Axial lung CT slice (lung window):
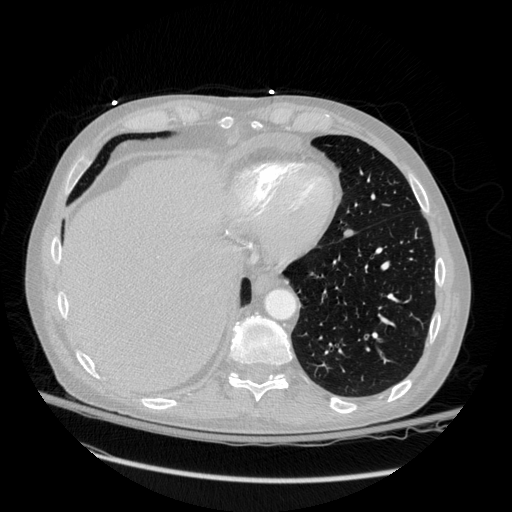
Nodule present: yes
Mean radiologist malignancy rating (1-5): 2